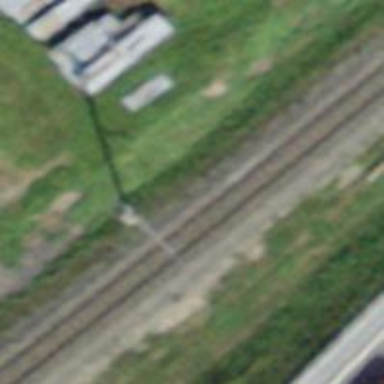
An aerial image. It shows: Power pole.